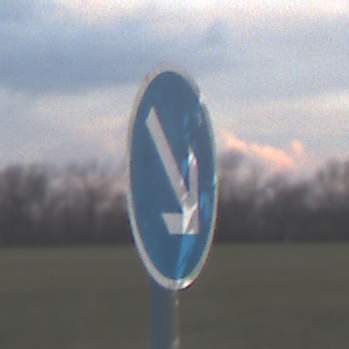
Verkehrszeichen: VorgeschriebeneVorbeifahrtRechts
Umgebung: Outdoor, Nature
Tageszeit: SunriseSunset
Wetter: PartlyCloudy
Licht: Natural
Jahreszeit: NotSpecified
Kontrast: LowContrast